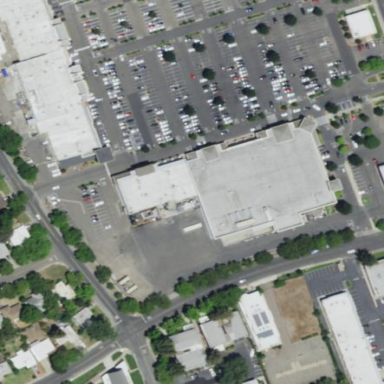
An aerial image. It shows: Supermarket building.